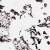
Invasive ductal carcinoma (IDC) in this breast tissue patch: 0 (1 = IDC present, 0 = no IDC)